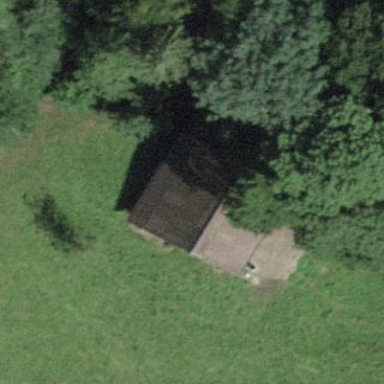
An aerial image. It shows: Shed.